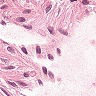
Metastatic tissue present: no